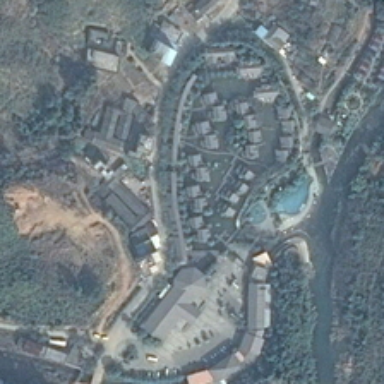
Some buildings and many green trees are near a river in a resort .